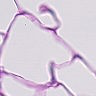
Metastatic tissue present: no